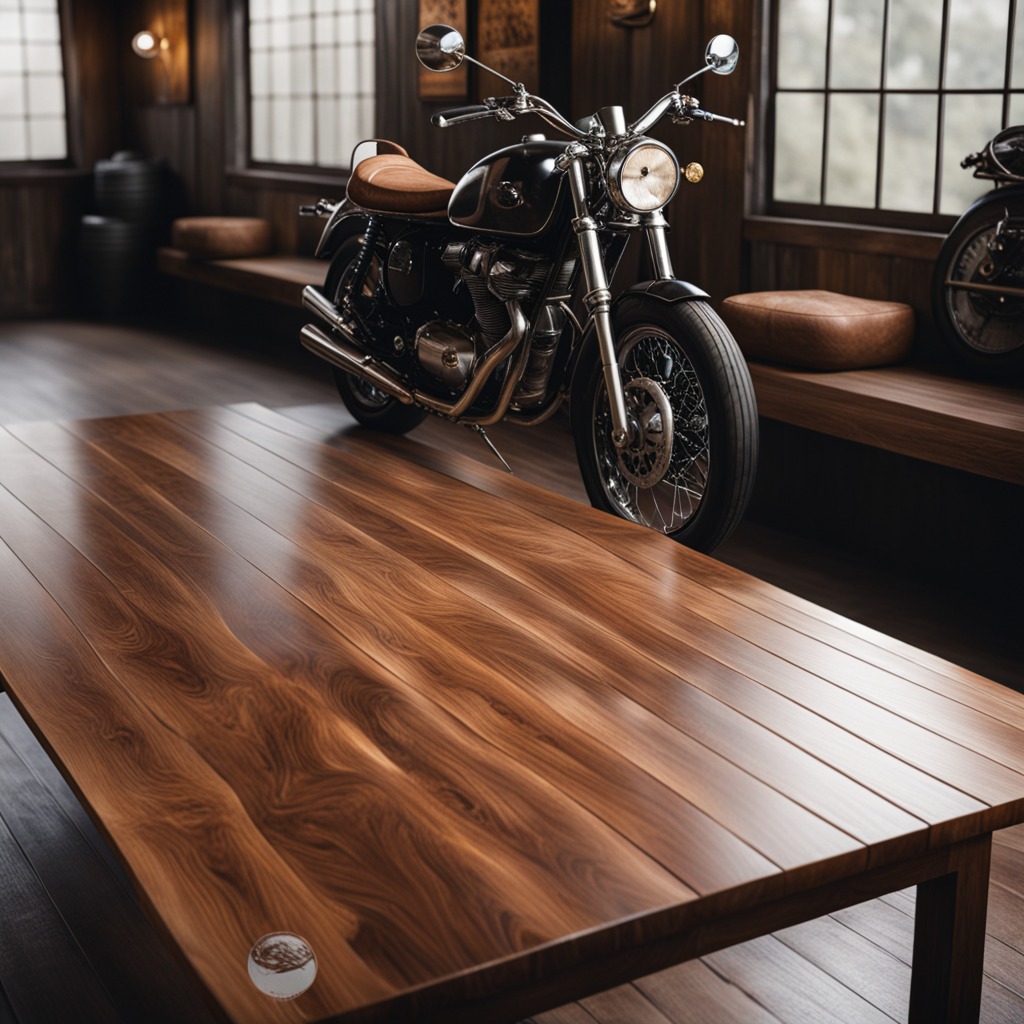
A metal nut is lying on an oil-spilled wooden table in a vintage motorcycle garage.